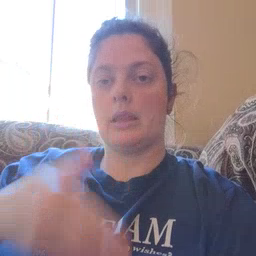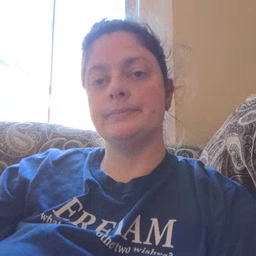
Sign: sleepy